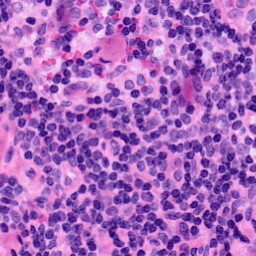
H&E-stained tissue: LymphNode